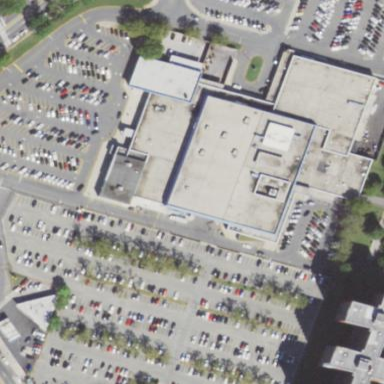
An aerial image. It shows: Retail area.